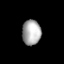
Tissue: lung
Cell type: Fibroblasts
Senescence score: 0.6387
Nuclear area (px): 462
Mean DAPI intensity: 170.511